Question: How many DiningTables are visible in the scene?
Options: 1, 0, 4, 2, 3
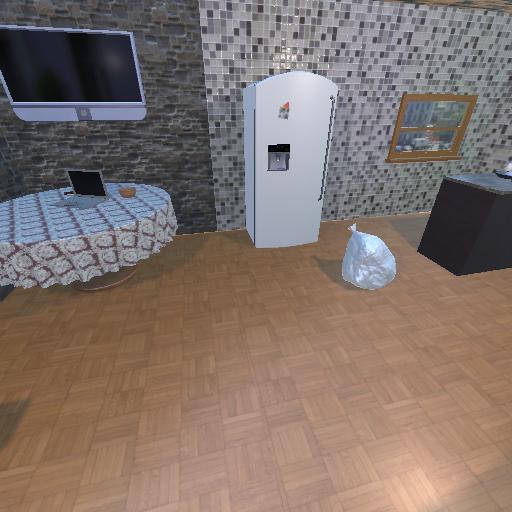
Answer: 1